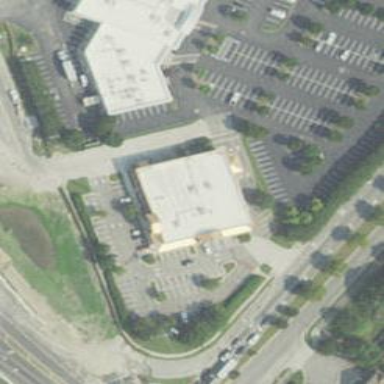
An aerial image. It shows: Building.